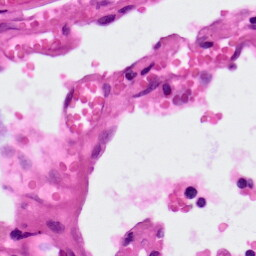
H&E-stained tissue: Lung